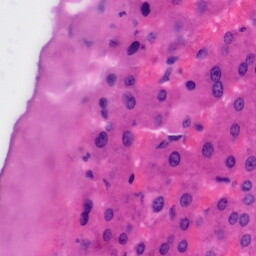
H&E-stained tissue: Liver